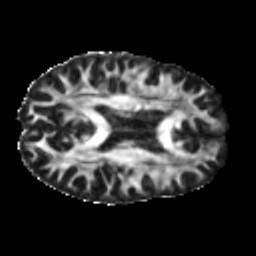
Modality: FA
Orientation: axial
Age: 46
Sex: male
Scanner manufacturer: siemens
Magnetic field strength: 3 T
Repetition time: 5 s
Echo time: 0.092 s